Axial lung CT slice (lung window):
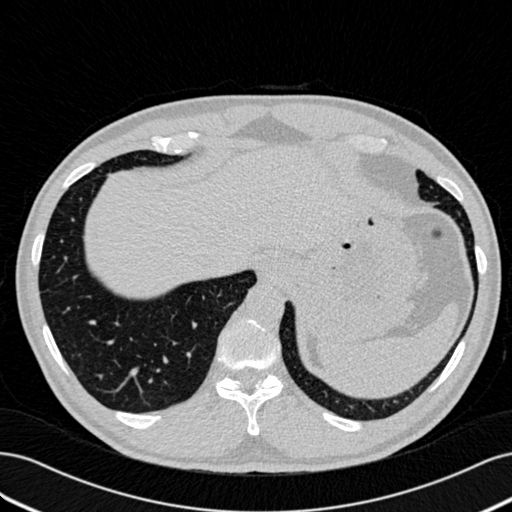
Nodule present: no